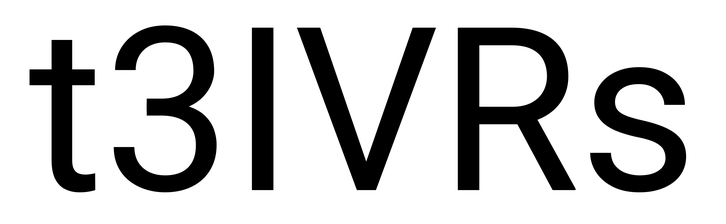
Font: Roboto_Regular